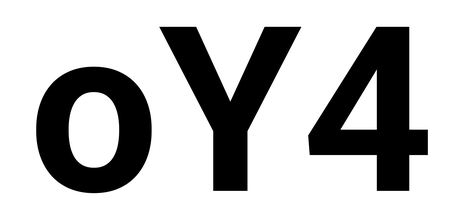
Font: Roboto_Bold